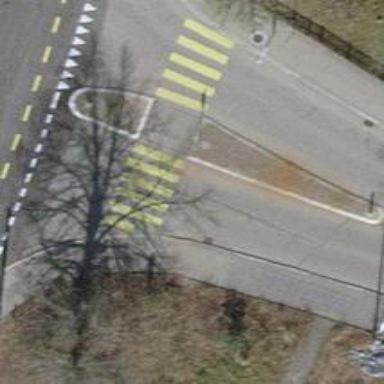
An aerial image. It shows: Marked crossing with zebra pattern. There is island at the crossing.